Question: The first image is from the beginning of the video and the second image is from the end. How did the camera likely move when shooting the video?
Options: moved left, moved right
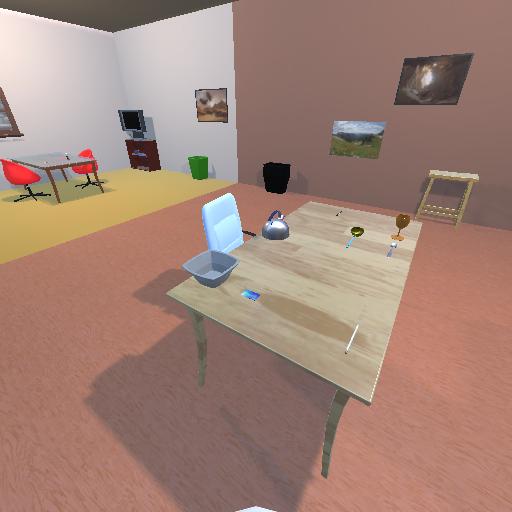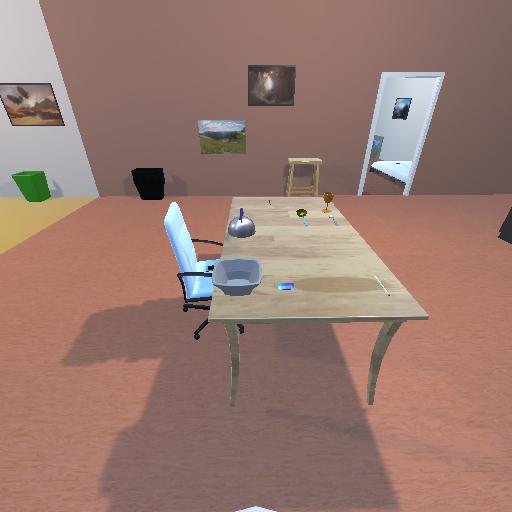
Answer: moved left